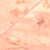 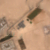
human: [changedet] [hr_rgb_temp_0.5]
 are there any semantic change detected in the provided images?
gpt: Some buildings were edified below the diagonal road.